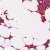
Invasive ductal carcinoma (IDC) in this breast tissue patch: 0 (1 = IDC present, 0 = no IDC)